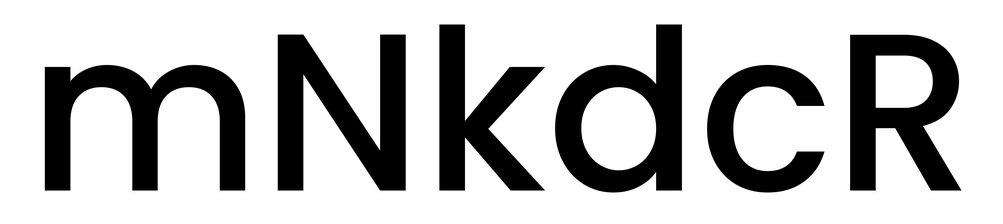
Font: Poppins-Medium